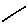
Label: line